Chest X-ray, PA view. Patient: 63 years old, sex M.
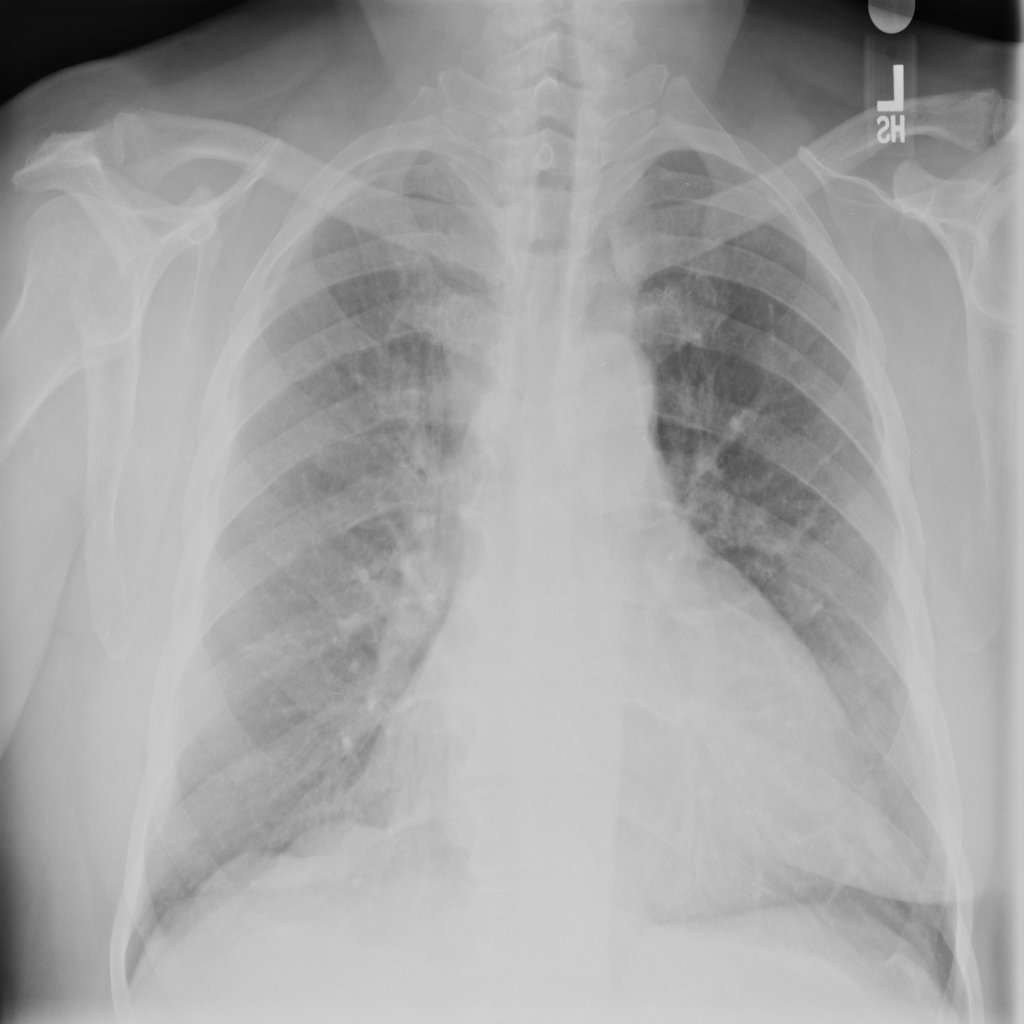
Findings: No Finding